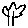
Label: tree